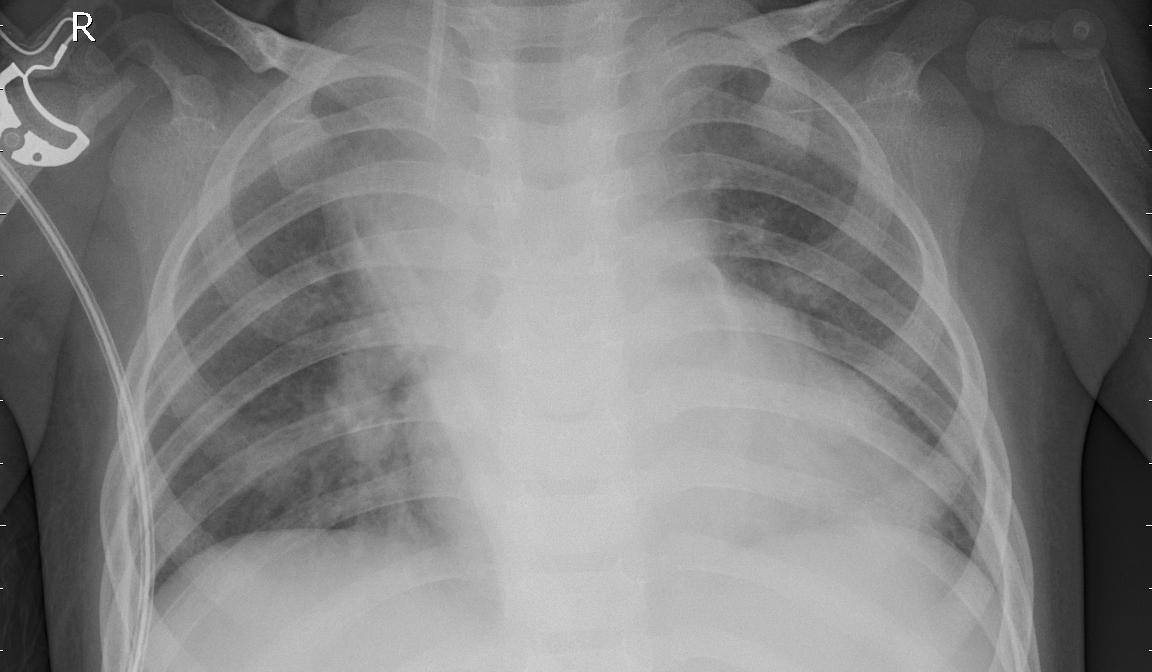
Diagnosis: PNEUMONIA